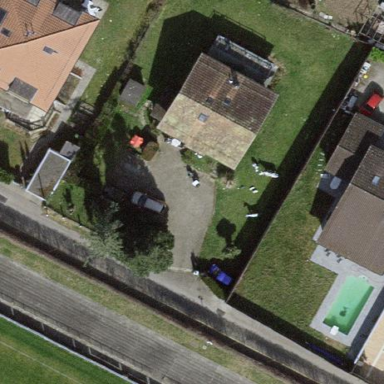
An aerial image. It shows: Garden surrounded by fence.